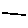
Label: line